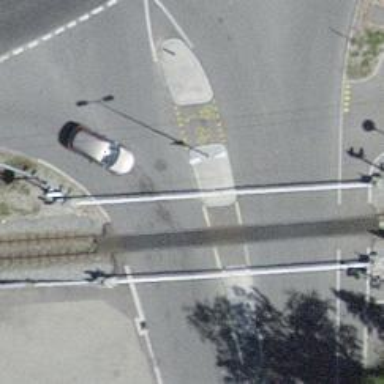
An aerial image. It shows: Level crossing with double half barrier.